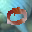
Label: 0